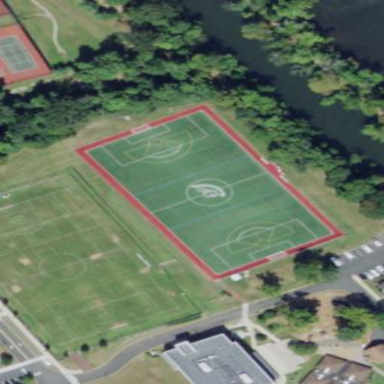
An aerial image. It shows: Soccer pitch for outdoor sports and leisure activities.